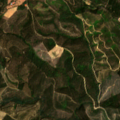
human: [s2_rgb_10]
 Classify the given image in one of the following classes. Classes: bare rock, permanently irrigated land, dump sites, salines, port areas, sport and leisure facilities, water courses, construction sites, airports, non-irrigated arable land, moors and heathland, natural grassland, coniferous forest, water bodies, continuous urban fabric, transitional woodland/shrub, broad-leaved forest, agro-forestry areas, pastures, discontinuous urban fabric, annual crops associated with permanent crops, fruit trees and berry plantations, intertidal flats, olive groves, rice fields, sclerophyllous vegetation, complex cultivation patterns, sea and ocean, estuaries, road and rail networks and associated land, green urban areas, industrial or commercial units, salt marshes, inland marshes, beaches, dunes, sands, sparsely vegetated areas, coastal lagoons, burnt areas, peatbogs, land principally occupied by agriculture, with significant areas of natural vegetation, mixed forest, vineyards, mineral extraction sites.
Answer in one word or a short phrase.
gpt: land principally occupied by agriculture, with significant areas of natural vegetation, broad-leaved forest, transitional woodland/shrub